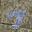
Label: 7